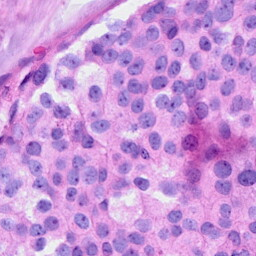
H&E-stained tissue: Breast